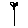
Label: flower